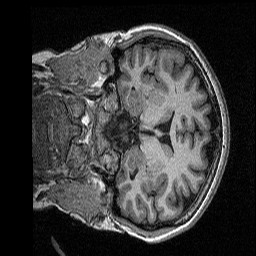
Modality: T1w
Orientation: coronal
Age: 37
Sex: female
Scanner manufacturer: siemens
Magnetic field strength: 3 T
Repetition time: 2.3 s
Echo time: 0.00298 s